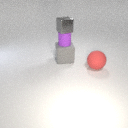
small purple rubber cylinder above large gray rubber cube